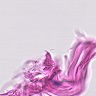
Metastatic tissue present: no